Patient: sex F, age 63
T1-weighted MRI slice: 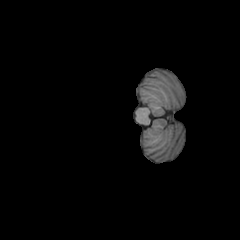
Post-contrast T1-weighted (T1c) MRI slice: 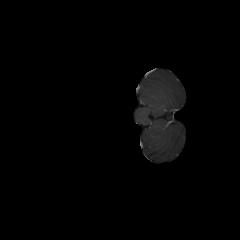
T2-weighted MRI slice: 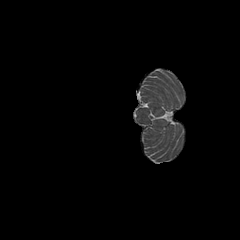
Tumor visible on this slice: no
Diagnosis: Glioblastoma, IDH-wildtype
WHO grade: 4